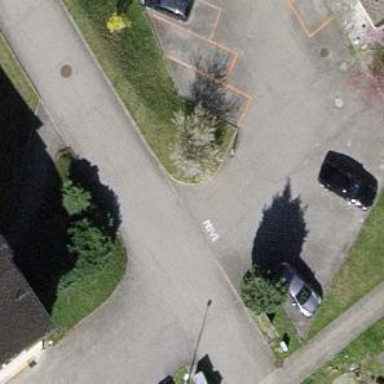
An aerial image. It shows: Parking aisle designated as service road.